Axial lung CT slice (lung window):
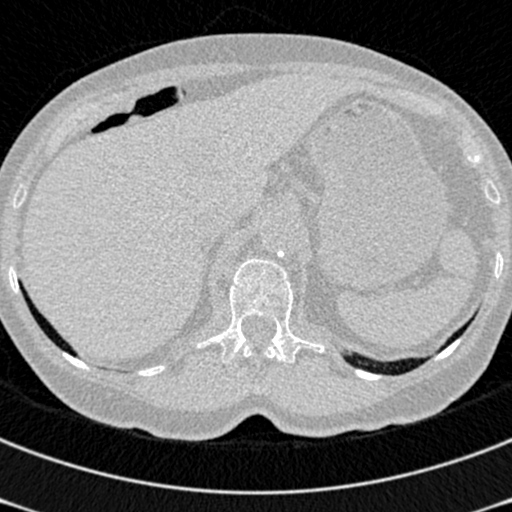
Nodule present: no